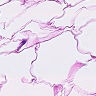
Metastatic tissue present: no